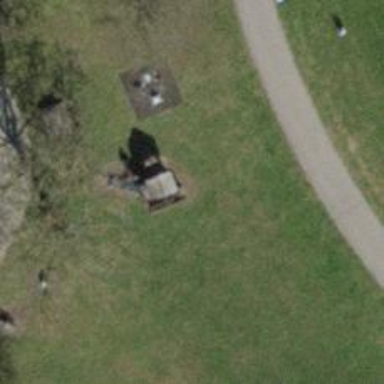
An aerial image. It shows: Playground with playhouse.